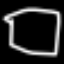
Label: square